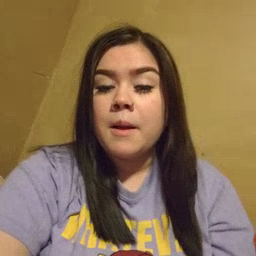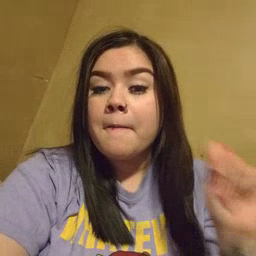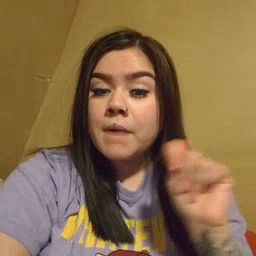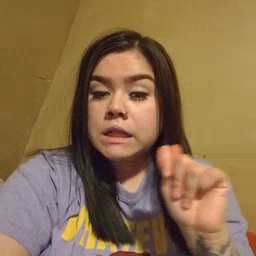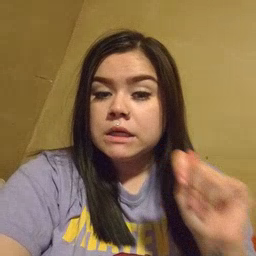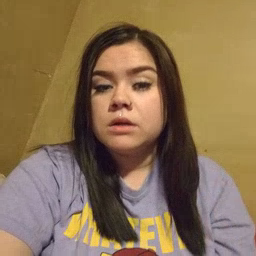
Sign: potty